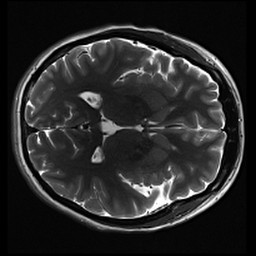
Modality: inplaneT2
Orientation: axial